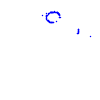
Particle: proton